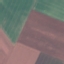
Land use / land cover class: AnnualCrop